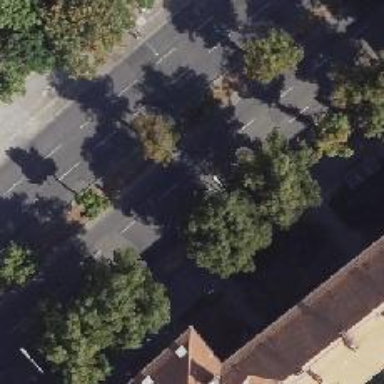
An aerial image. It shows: Tertiary road with asphalt surface. It is dual carriageway.